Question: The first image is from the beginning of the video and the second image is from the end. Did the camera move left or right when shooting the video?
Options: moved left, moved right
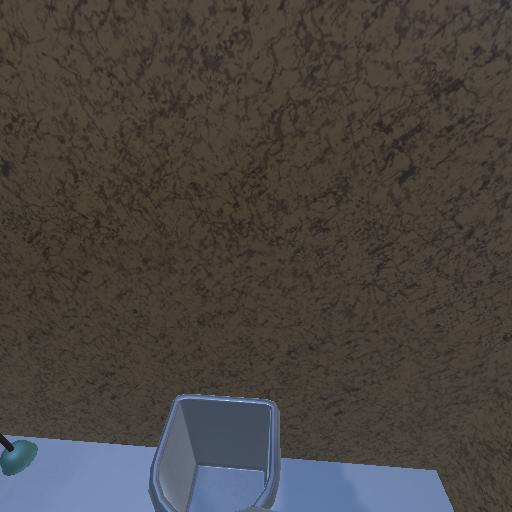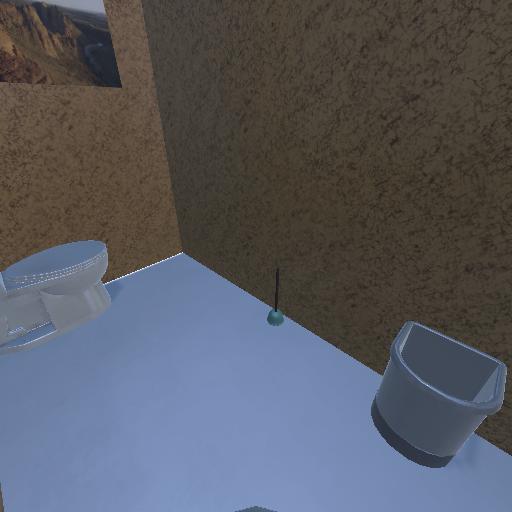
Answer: moved left